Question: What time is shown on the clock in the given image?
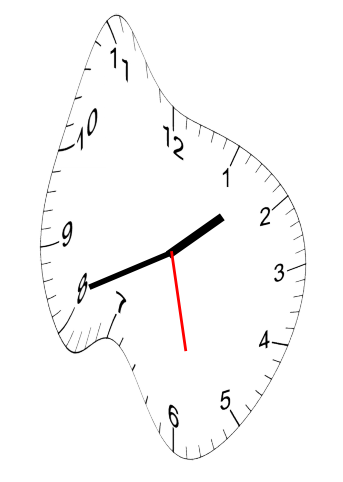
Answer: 01:41:28